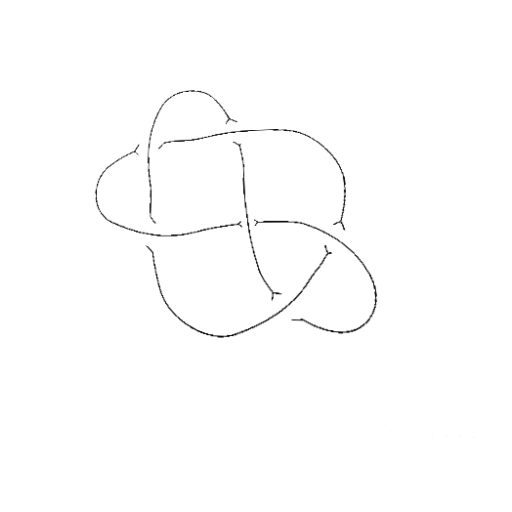
Crossing number: 6